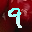
Label: 9